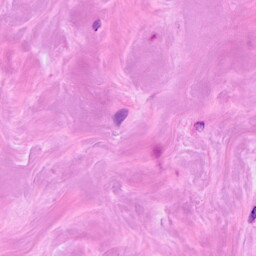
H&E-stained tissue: Breast